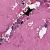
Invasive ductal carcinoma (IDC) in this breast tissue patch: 0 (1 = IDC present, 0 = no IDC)